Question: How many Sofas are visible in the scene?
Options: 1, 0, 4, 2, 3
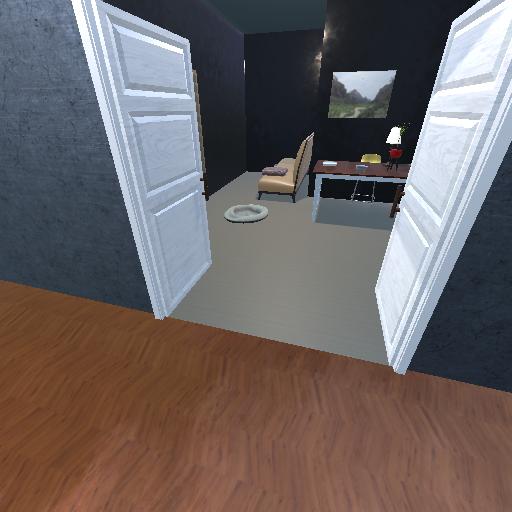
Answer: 1